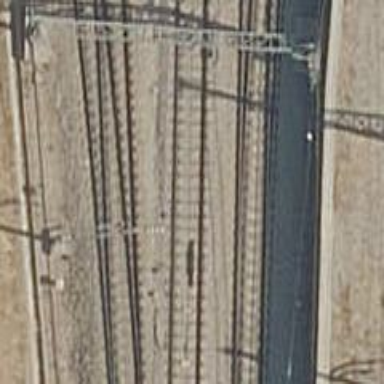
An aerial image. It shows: Electrified contact line.